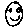
Label: smiley face